Field crop: maize
Growth stage: 2
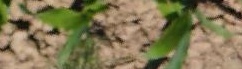
Species: maize